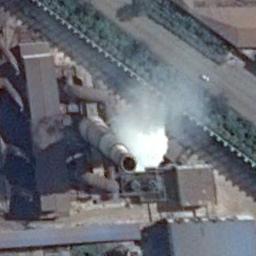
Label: thermal_power_station